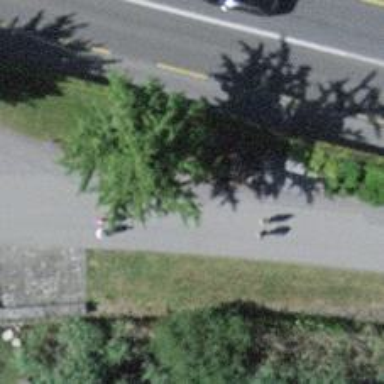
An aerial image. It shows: Brown bench in the vicinity.